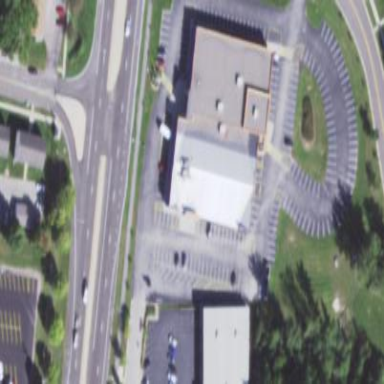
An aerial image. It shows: Commercial building housing sports center with bowling facility.